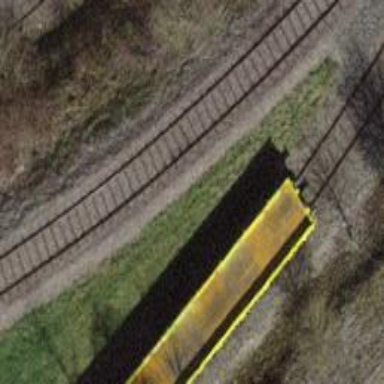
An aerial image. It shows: Single-track railway spur.